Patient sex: M
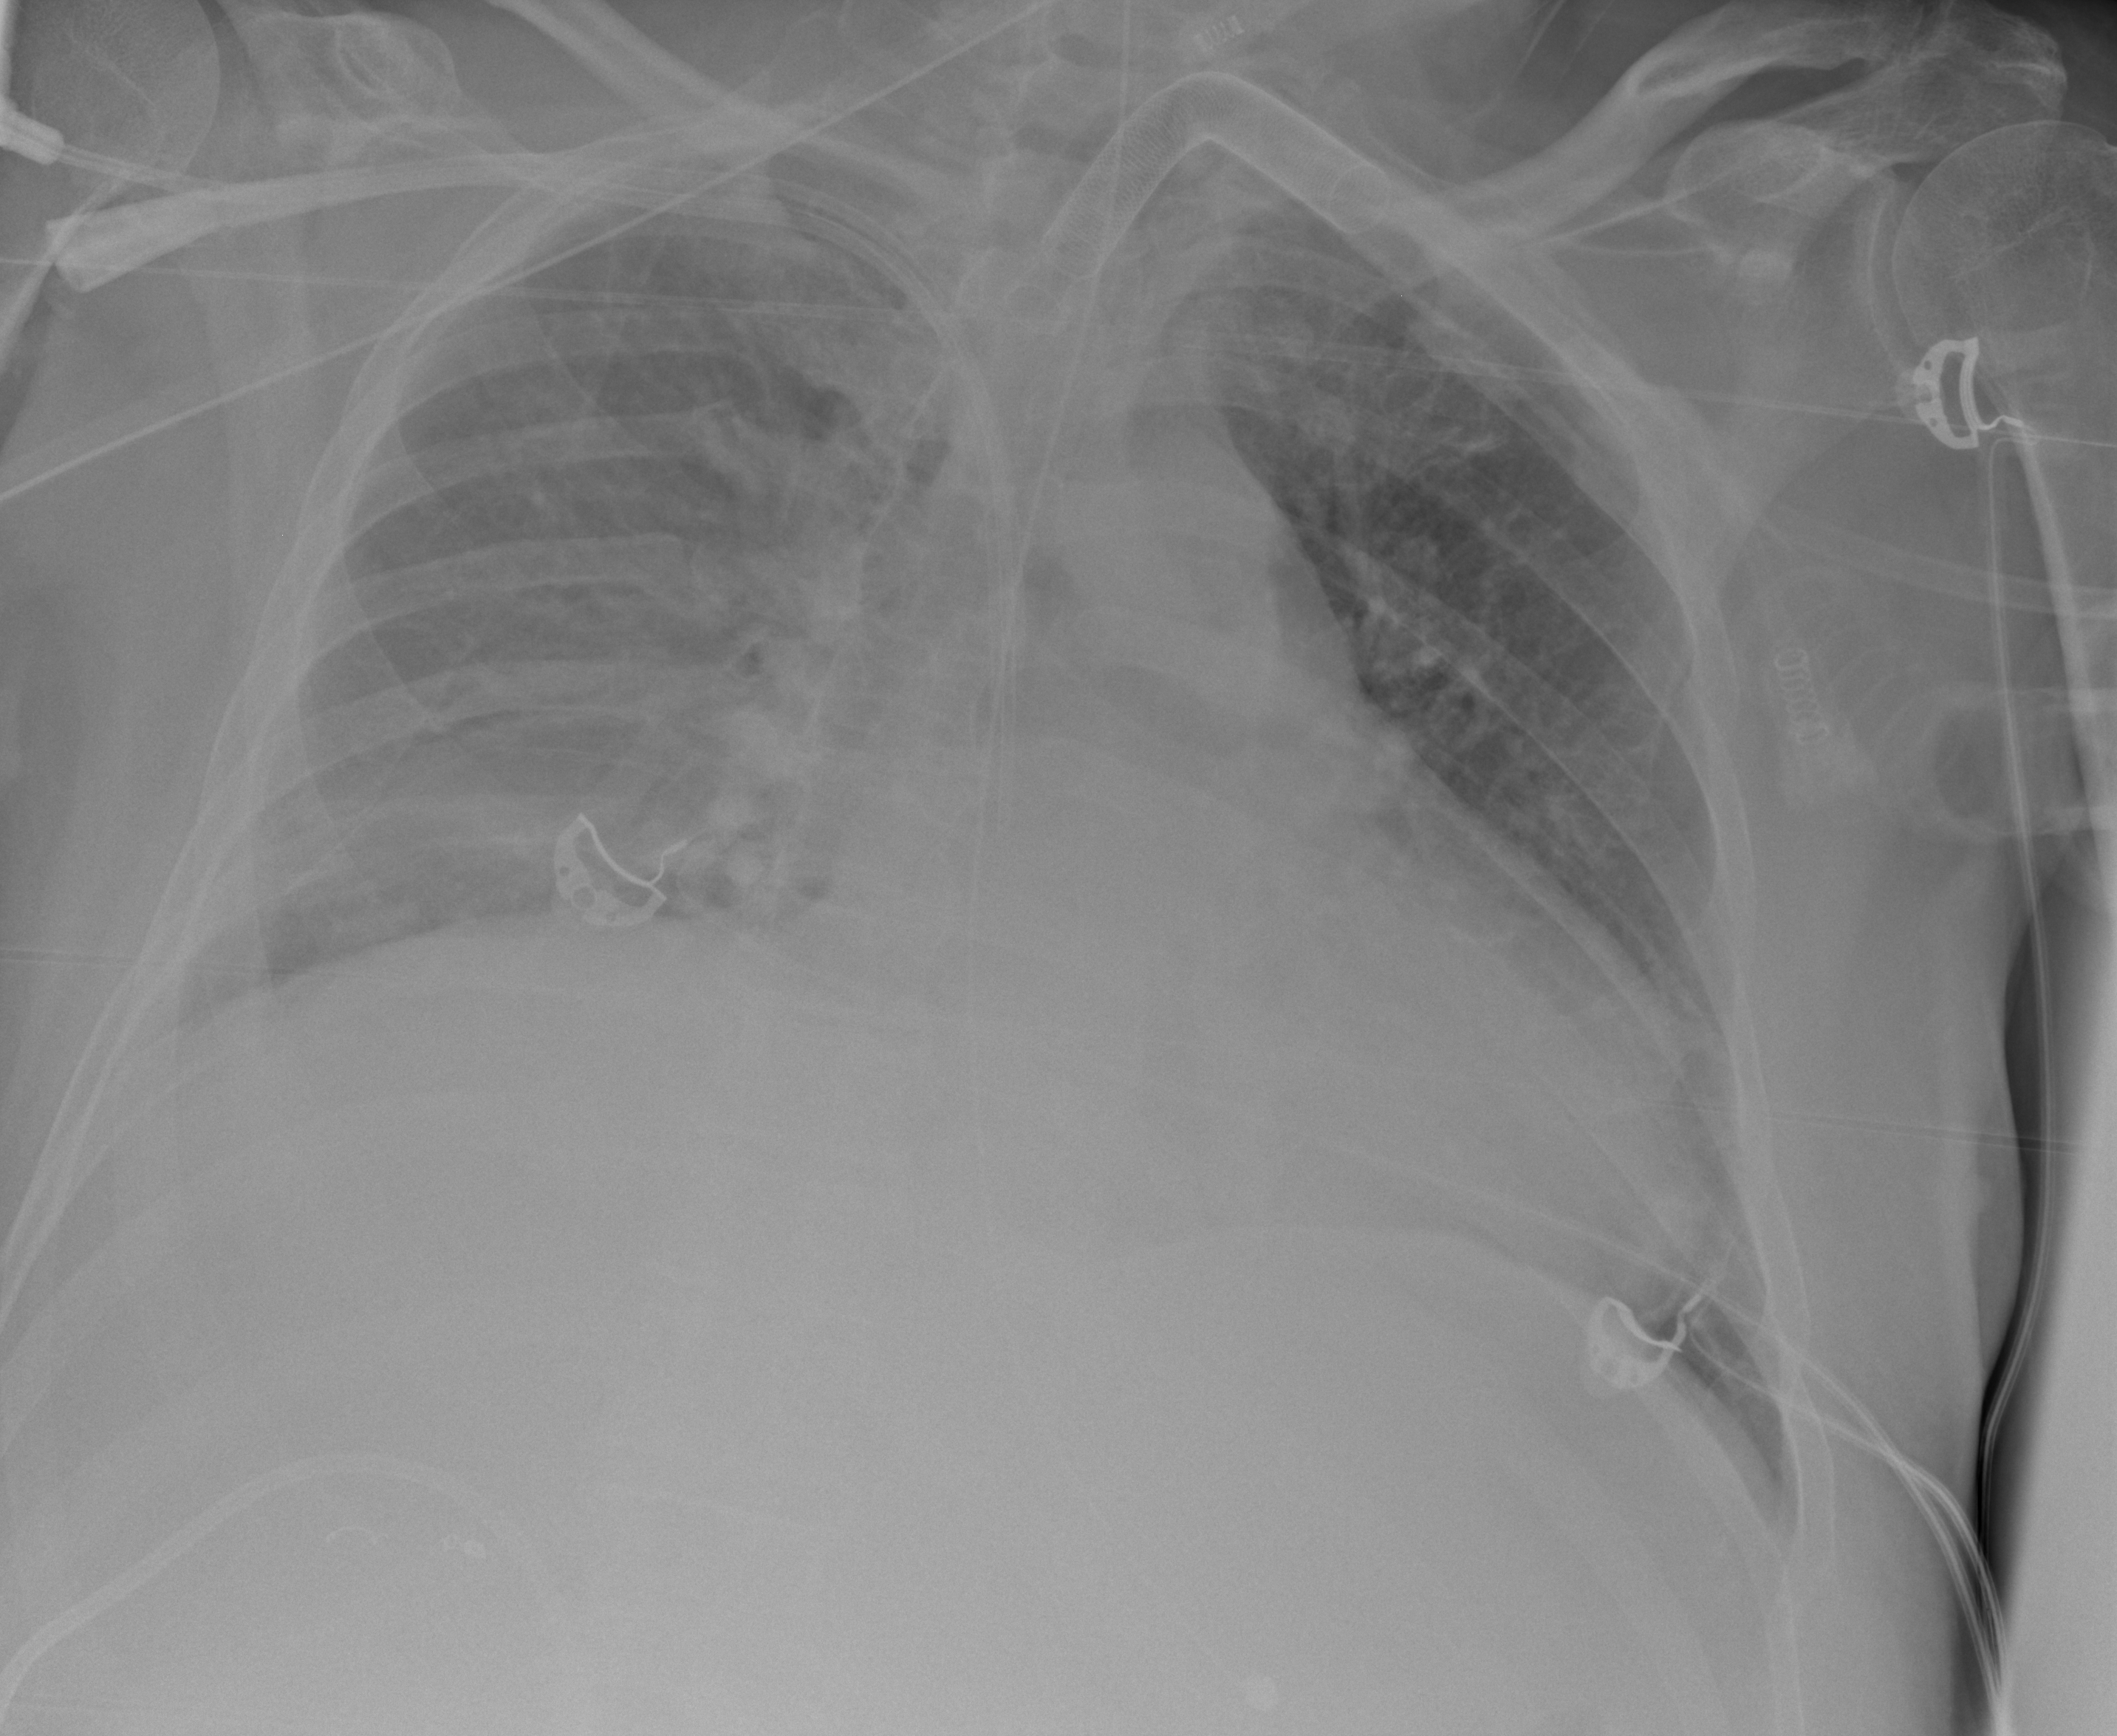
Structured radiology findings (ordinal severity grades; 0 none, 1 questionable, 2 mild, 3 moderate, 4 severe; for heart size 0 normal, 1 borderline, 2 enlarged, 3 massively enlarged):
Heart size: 2
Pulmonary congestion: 0
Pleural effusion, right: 0
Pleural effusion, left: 0
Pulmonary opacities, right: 2
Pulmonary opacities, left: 0
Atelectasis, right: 2
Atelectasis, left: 2